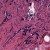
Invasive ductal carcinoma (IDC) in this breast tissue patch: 1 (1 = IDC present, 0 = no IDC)